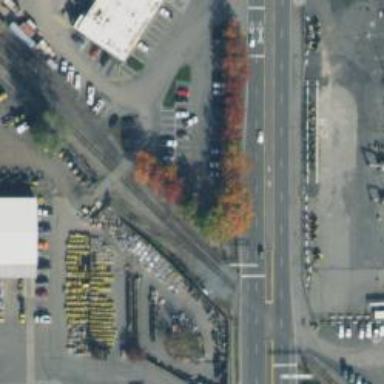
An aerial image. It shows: Rail spur service.